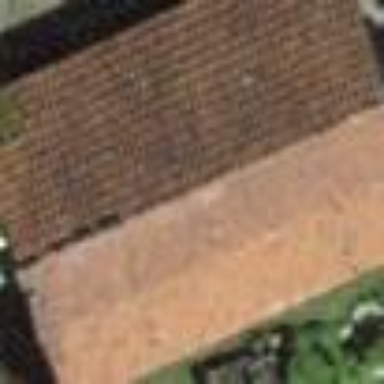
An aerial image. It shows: Rural barn.